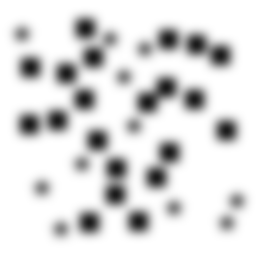
Squares: 21
Triangles: 0
Stars: 11
Total shapes: 32